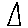
Label: triangle